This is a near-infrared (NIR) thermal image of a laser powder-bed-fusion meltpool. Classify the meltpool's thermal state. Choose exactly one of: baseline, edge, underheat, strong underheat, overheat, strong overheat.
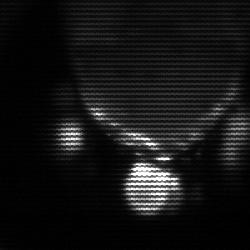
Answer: baseline